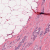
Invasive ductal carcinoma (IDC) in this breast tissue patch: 1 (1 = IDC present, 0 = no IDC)